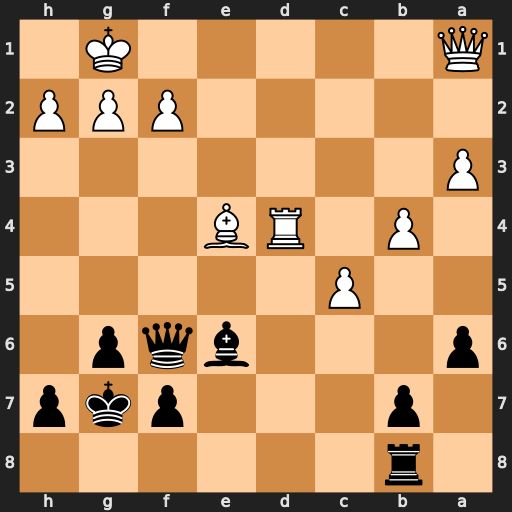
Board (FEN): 1r6/1p3pkp/p3bqp1/2P5/1P1RB3/P7/5PPP/Q5K1
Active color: b
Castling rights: -
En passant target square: -
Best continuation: Bb3 Rd1 Bxd1